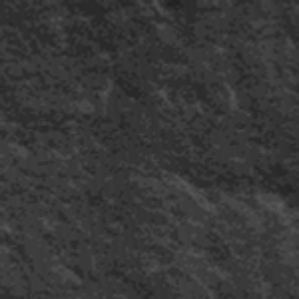
Label: frost